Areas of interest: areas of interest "Sport and cultural"
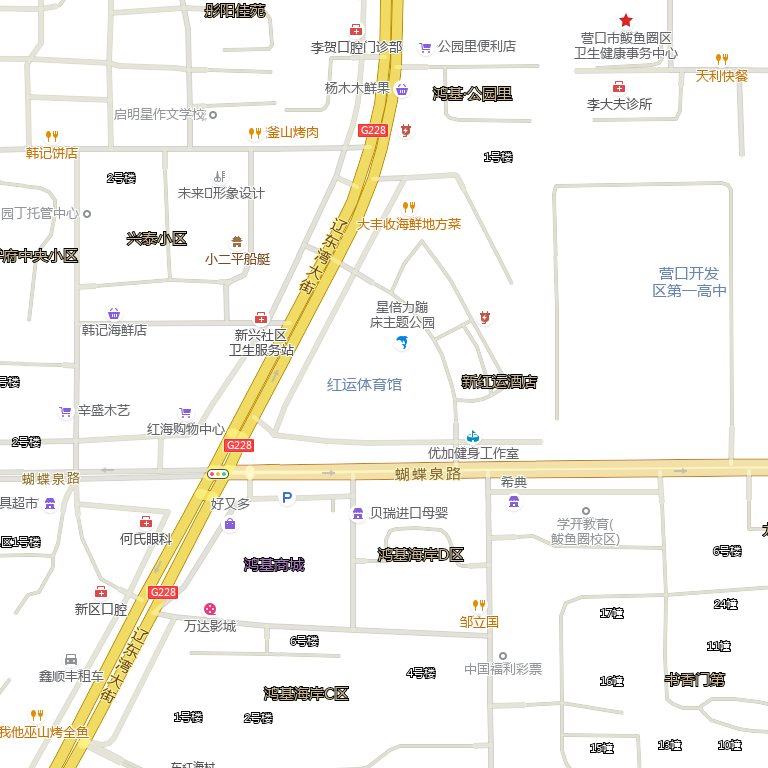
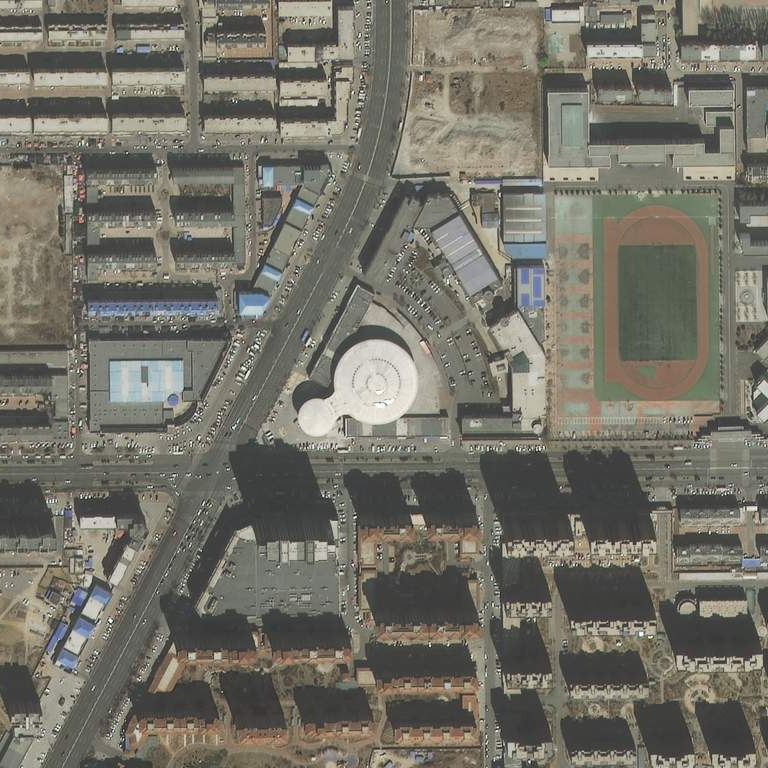